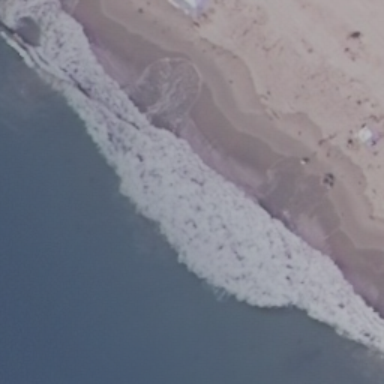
This is a beach with blue-green waters and sand .